Question: i have created <URL>
 and displaying result but i am not getting the second row event pqr .any one can help me please.
i want those rows whose start date and end date if not null then end_date must be equal or greater today and if current use and maxuses are not null then current use less then max use or all data is null accepting event name and id.
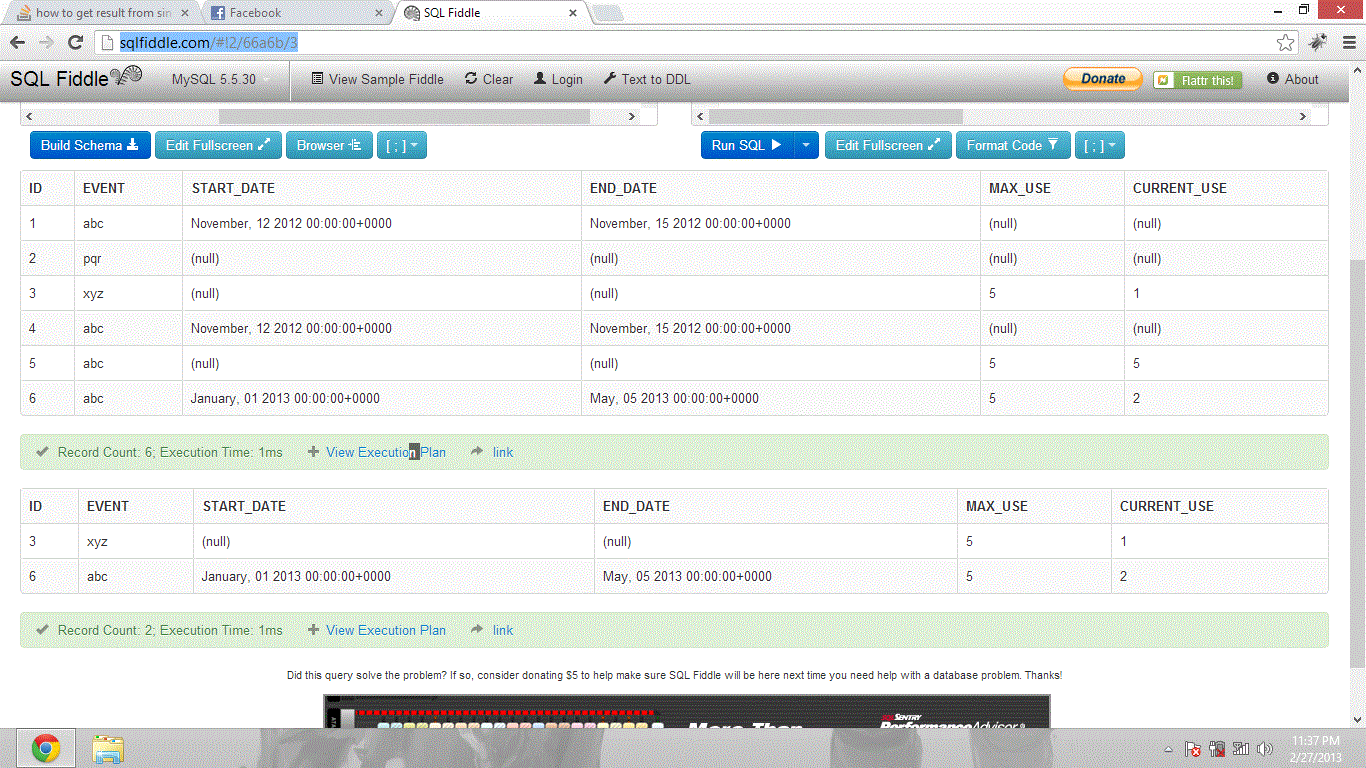
Answer: Your Select Statement looks like this:
'''
SELECT * FROM event
WHERE (
(start_date IS NOT NULL)
&& (end_date IS NOT NULL)
&& (end_date >= curdate())
)
|| (
(max_use IS NOT NULL)
&& (current_use IS NOT NULL)
&& (current_use < max_use)
);
'''
This is not really that what you want. Especially you're completely missing the 'or all data is null except event name and id' part. There are still other mistakes (either in your question text or the statement).
The 'pqr' row is such a row with all data being null except event name and id.
One other mistake I already corrected is the 'greater or equal' part where you checked for just 'greater'.
Most probably you want this <URL>:
'''
SELECT * FROM event
WHERE (
start_date IS NOT NULL
&& end_date IS NOT NULL
&& end_date >= curdate()
)
||(
max_use IS NOT NULL
&& current_use IS NOT NULL
&& current_use < max_use
)
|| (
event is not null
&& start_date is null
&& end_date is null
&& max_use is null
&& current_use is null
);
'''